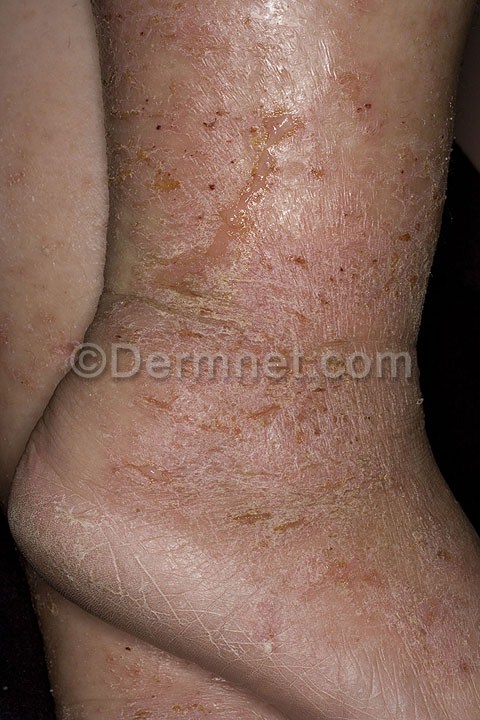
Disease: Eczema Photos